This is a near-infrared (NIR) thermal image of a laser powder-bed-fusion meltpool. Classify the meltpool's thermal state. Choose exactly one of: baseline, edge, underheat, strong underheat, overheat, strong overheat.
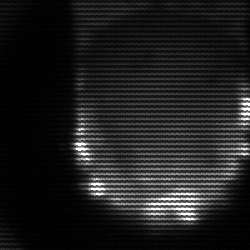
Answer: baseline